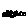
Label: fish